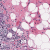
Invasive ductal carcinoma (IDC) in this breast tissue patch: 1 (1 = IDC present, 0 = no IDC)